Question: Basically, what I have is a game which has a function 'MyFunc()', and it's called on 4 places in the game. One of the addresses is '0x10002000', and the bytes are 'E8 0B 83 01 00'.
I'm injecting a DLL, and want to patch that '0xE8' (call) to my own address. When I do it with Cheat Engine's Auto Assembler and write 'call MYADDRESS', it generates the proper opcode, and proper bytes.
However, if I do it with the DLL, this is what I get:

What I want to achieve is 'call 74C611CC'. So I need to the bytes for the opcode to be like I want instead of what is it currently (in the screenshot)
I use this kind of code:
'''
*(BYTE*) dwPatchAddr = 0xE8;
*(DWORD*) (dwPatchAddr + 1) = (DWORD) myFunc;
'''
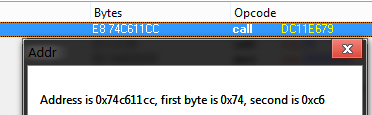
Answer: An 'e8' instruction is a call instruction, not absolute. So the next 4 bytes need to be the difference between the pc when processing this instruction and your target function. So what you want is:
'''
*(BYTE *)dwPatchAddr = 0xE8;
*(DWORD *)(dwPatchAddr + 1) = (DWORD)((char *)myFunc - (char *)(dwPatchAddr + 5));
'''
Note that the PC address used to compute the offset is actually the address of the instruction after the call (what will also be pushed as the return address).